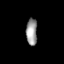
Tissue: prostate
Cell type: Myeloid cells
Senescence score: 0.7518
Nuclear area (px): 290
Mean DAPI intensity: 153.734